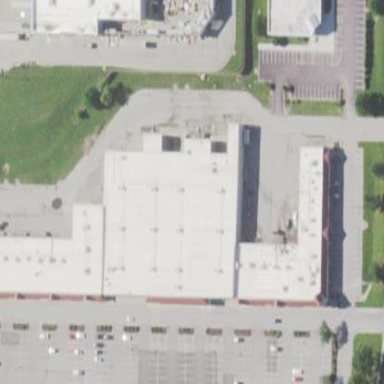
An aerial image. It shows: Retail building.